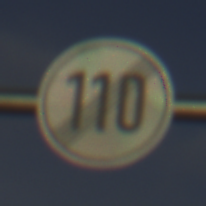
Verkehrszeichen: EndeGeschwindigkeit110
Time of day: SunriseSunset
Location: Outdoor (Nature)
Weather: PartlyCloudy
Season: NotSpecified
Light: Natural